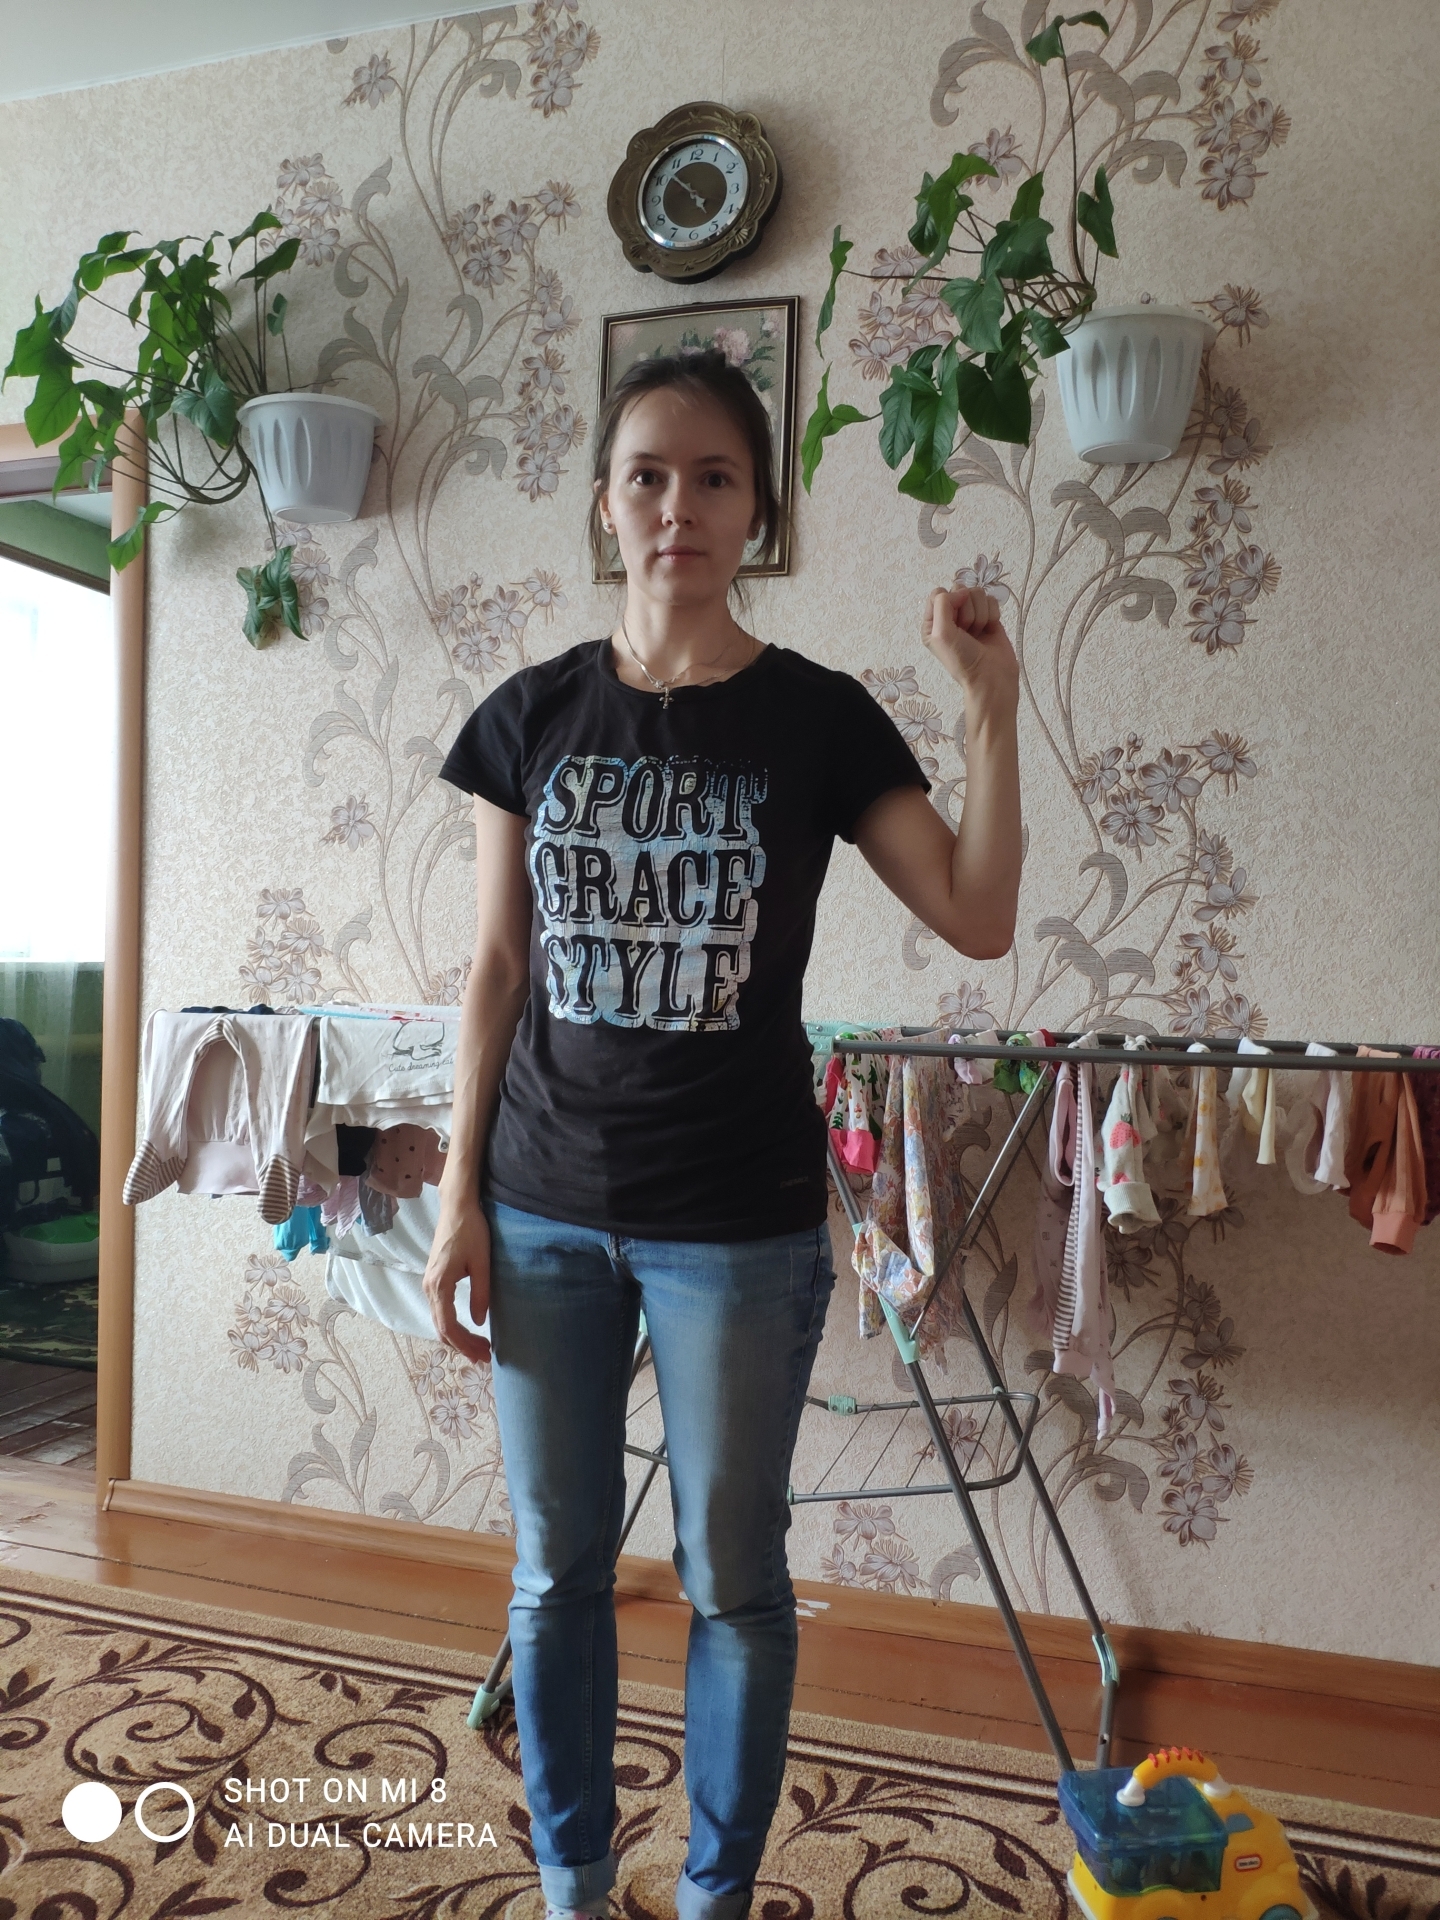
Label: clear